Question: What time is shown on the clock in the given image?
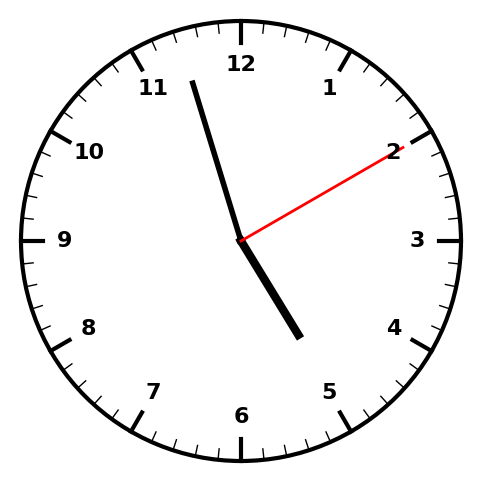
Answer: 04:57:10